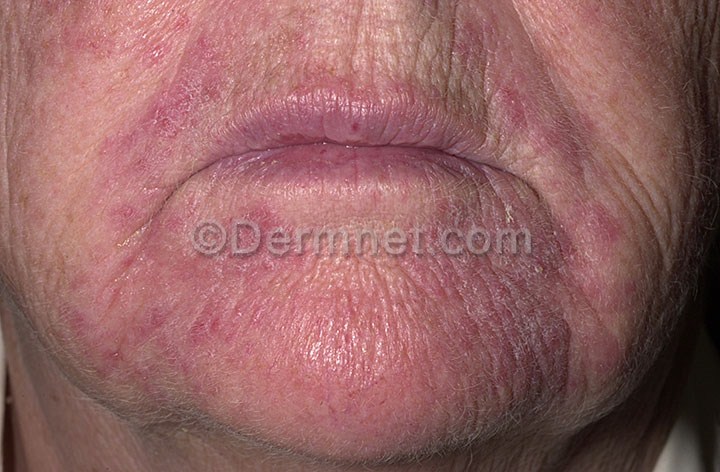
Disease: Acne and Rosacea Photos